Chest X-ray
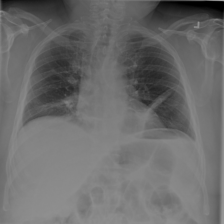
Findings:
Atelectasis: positive
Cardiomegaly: negative
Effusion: negative
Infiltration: negative
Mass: negative
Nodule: negative
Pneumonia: negative
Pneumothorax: negative
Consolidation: negative
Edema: negative
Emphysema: negative
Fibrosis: negative
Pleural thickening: negative
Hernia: negative